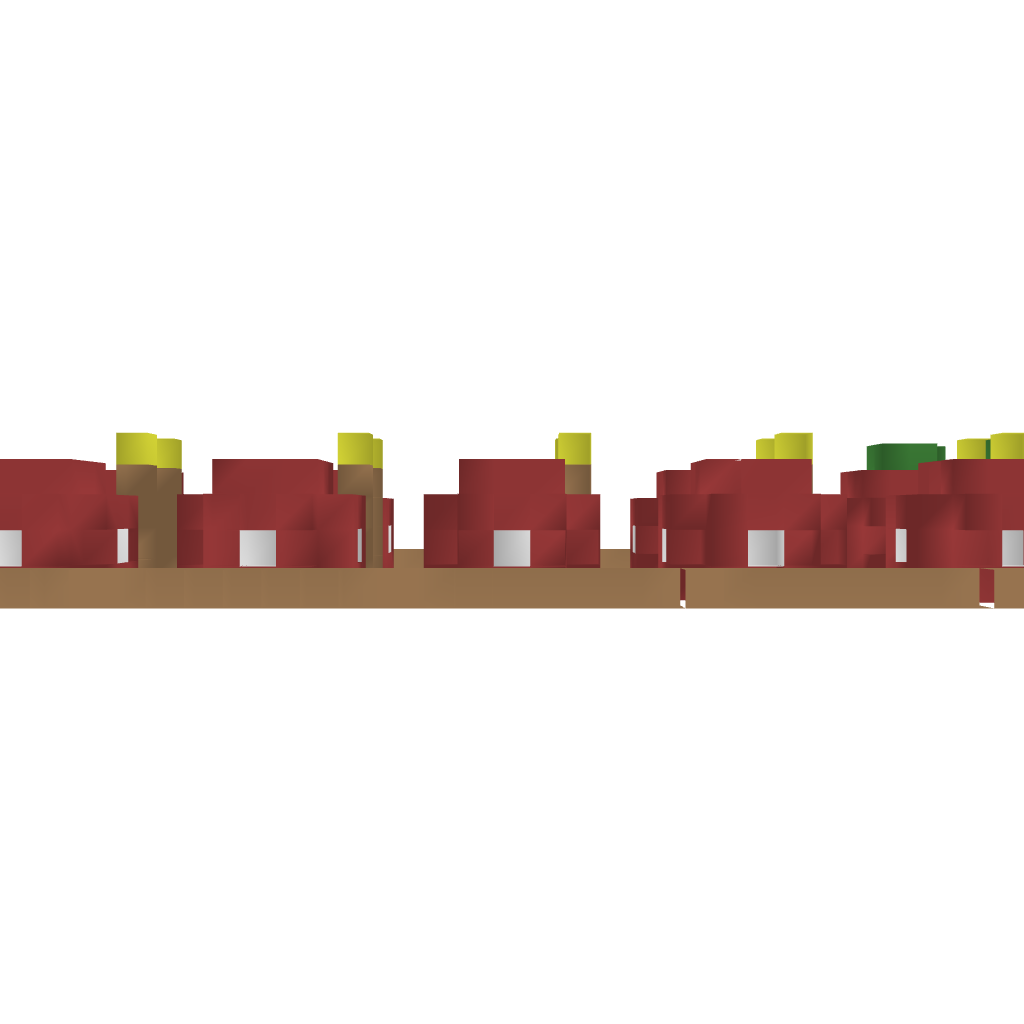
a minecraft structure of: Mushroom Village good quality